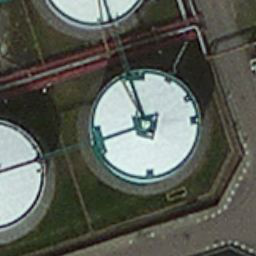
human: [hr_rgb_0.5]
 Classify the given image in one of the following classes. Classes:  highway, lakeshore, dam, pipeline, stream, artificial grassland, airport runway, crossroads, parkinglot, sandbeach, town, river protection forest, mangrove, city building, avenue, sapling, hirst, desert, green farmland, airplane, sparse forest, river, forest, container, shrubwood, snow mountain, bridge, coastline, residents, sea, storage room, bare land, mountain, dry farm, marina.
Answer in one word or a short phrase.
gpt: storage room